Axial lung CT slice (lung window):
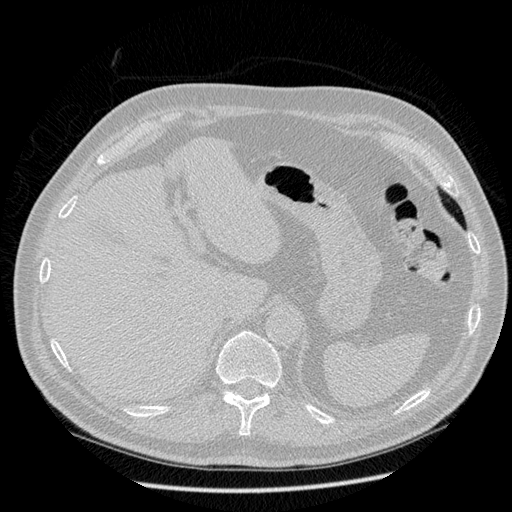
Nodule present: no